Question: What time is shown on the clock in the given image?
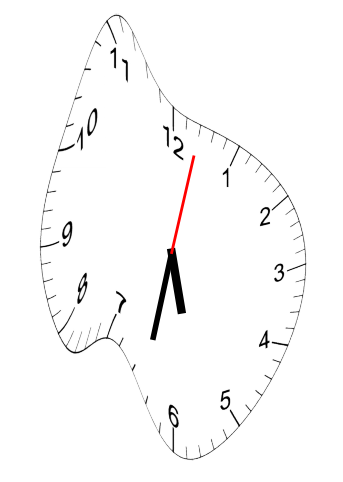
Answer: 05:32:02